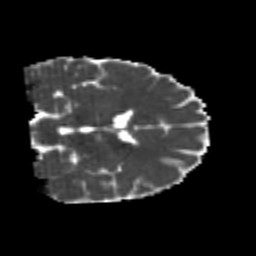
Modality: MD
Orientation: coronal
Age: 24
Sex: male
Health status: healthy
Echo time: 0.074 s